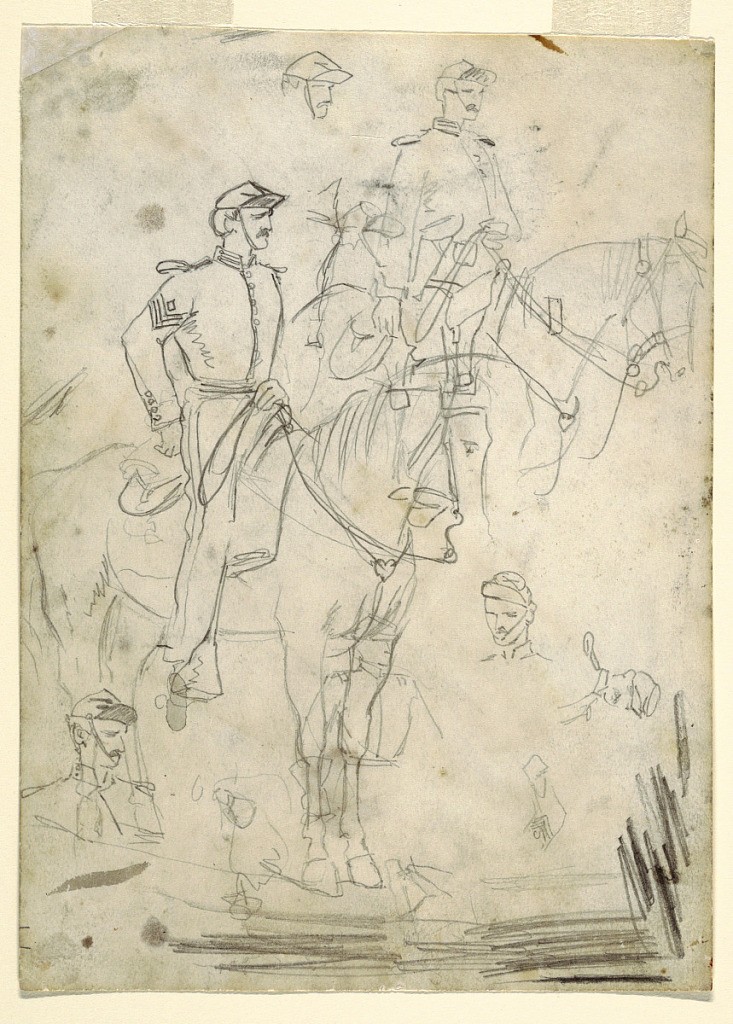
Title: Two Sketches of an Officer
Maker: Winslow Homer, American, 1836–1910
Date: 1862
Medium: Graphite on paper
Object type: Drawing
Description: Two vertical sketches of an officer on horseback, with additional sketches of heads.